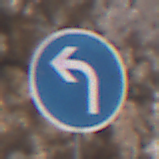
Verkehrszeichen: VorgeschriebeneFahrtrichtungLinks
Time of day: Midday
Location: Outdoor (Urban)
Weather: PartlyCloudy
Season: NotSpecified
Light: Natural